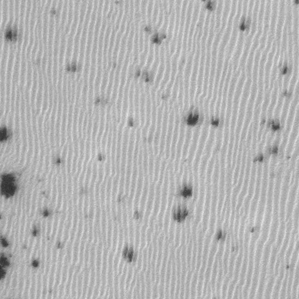
Label: frost